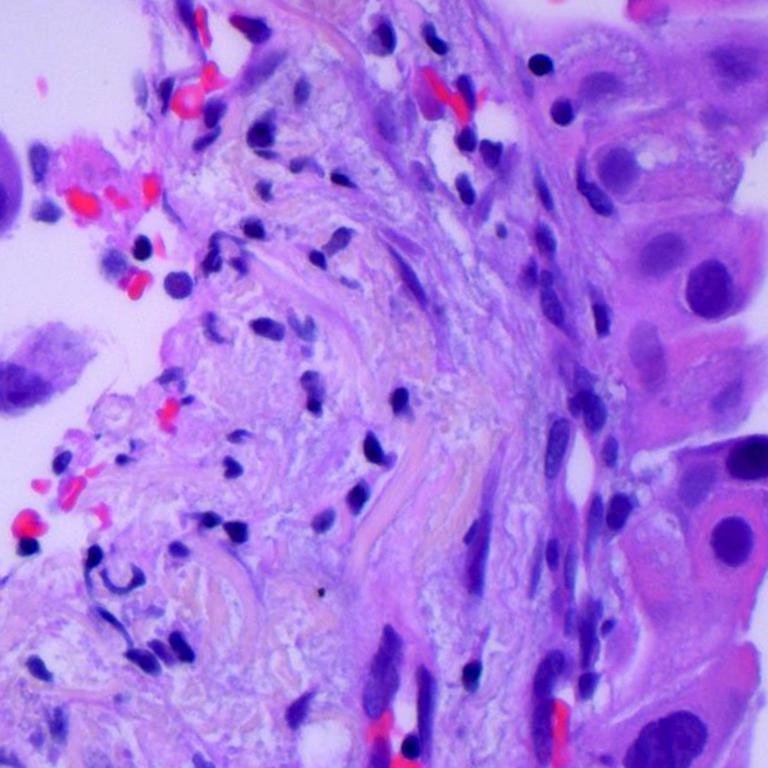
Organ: lung
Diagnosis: adenocarcinomas